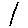
Label: line